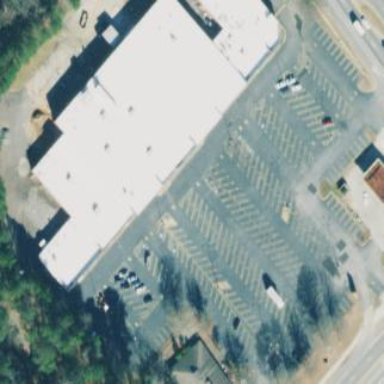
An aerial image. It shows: Retail area.